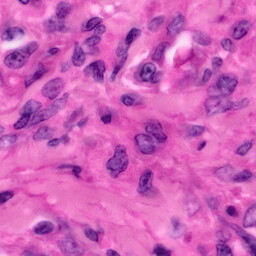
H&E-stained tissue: Pancreatic